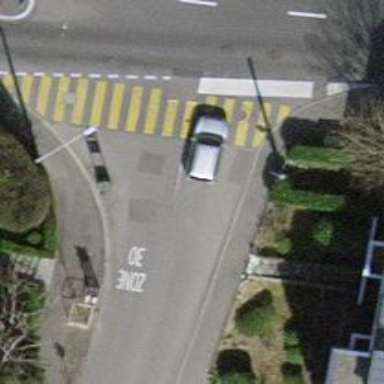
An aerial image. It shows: Marked zebra crossing on the road.